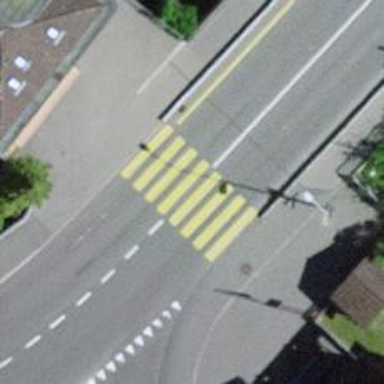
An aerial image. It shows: Footway with asphalt surface and marked zebra crossing.